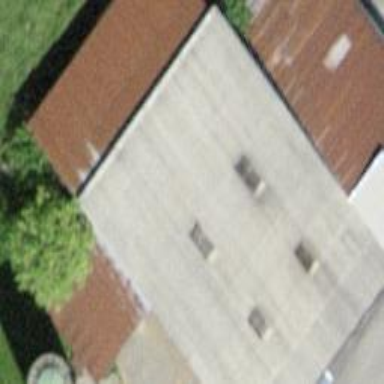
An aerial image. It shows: Building.